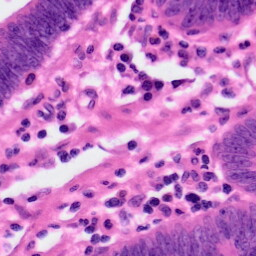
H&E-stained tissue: Colon